Field crop: tomato
Growth stage: 1
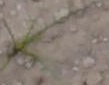
Species: cyperus